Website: lowes
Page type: customer-info-address
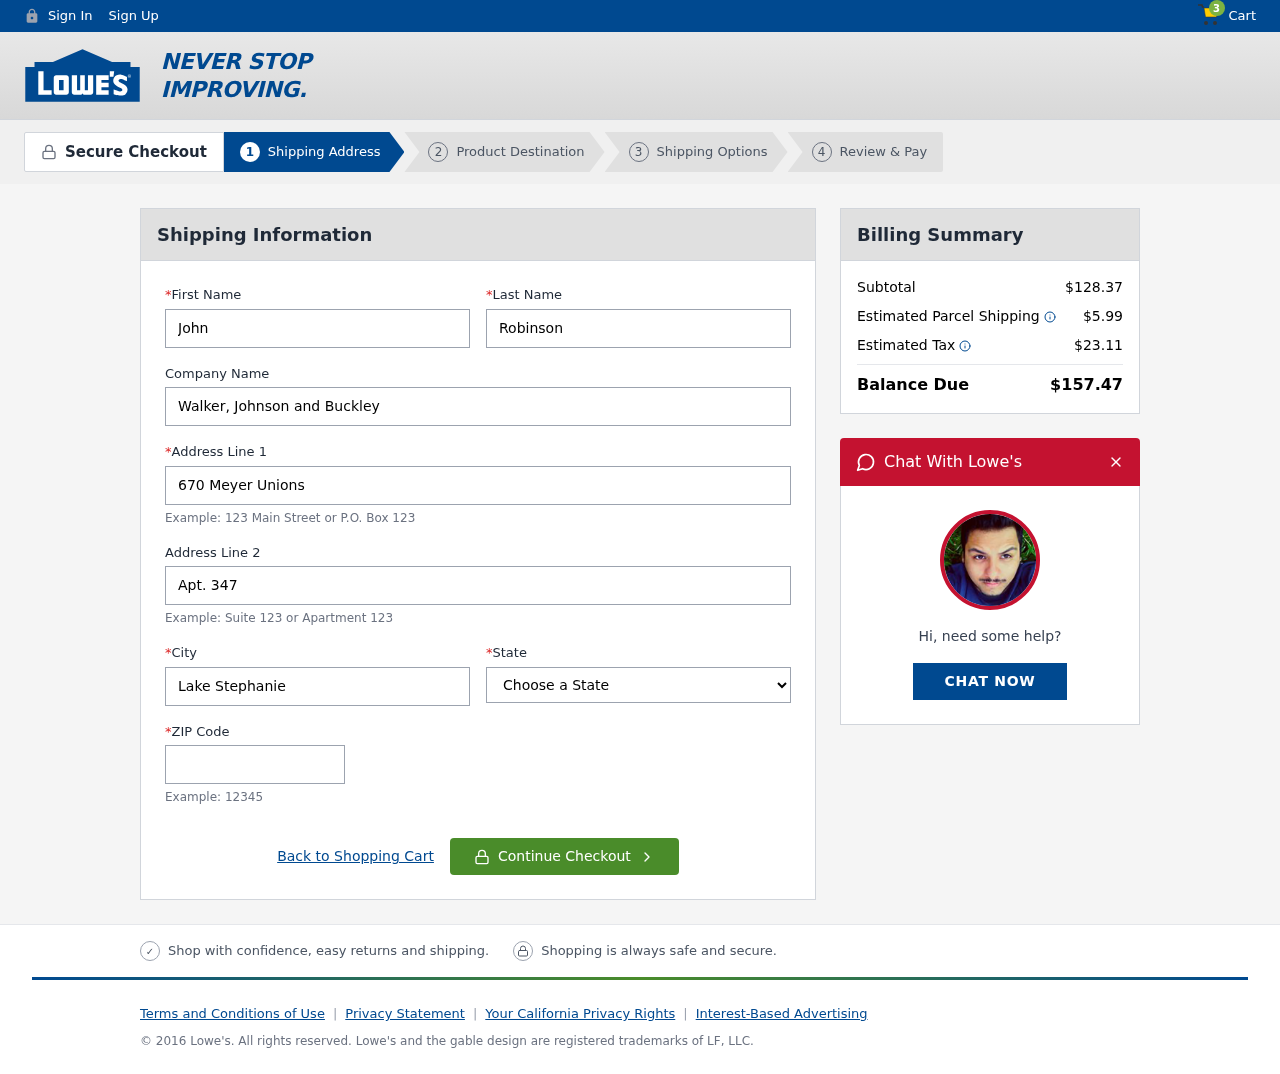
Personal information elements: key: PII_CITY
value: Lake Stephanie
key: PII_COMPANY
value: Walker, Johnson and Buckley
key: PII_FIRSTNAME
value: John
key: PII_LASTNAME
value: Robinson
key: PII_POSTCODE
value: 78332
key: PII_STATE
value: Massachusetts
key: PII_STREET
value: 670 Meyer Unions
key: PII_STREET2
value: Apt. 347
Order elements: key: ORDER_NUM_ITEMS
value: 3
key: ORDER_SUBTOTAL
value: $128.37
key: ORDER_SHIPPING_COST
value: $5.99
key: ORDER_TAX
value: $23.11
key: ORDER_TOTAL
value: $157.47